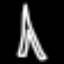
Label: The Eiffel Tower